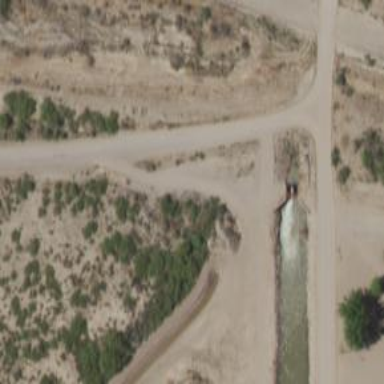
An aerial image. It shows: Culvert tunnel crossing over canal.